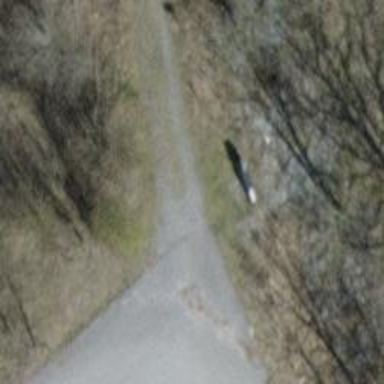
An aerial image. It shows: Charging station.